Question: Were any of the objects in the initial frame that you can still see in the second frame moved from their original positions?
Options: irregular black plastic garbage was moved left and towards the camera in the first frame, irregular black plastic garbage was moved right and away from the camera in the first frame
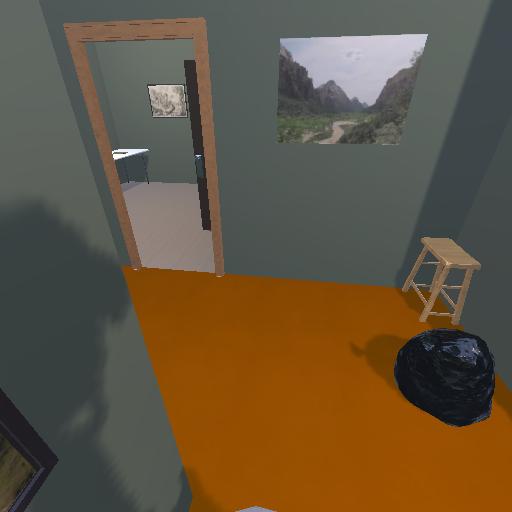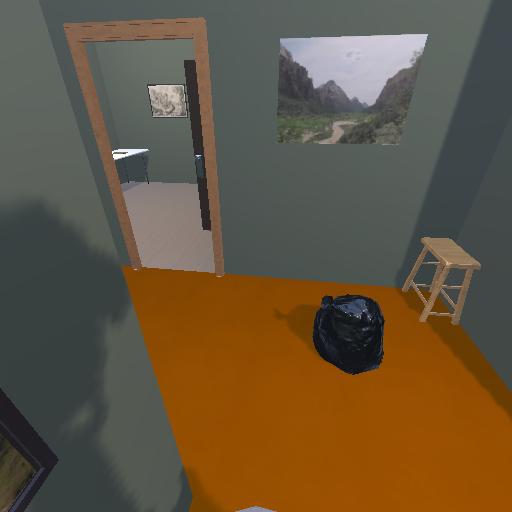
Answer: irregular black plastic garbage was moved left and towards the camera in the first frame